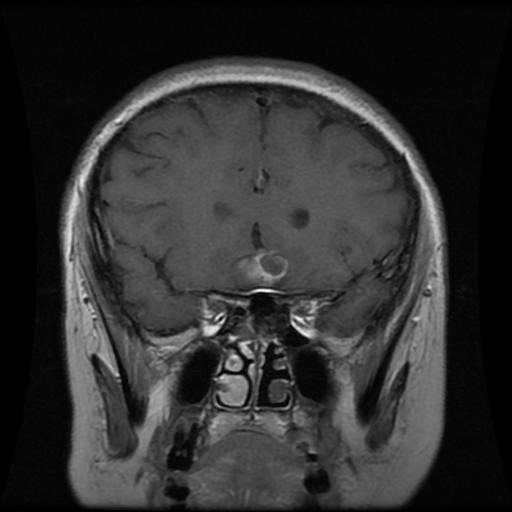
Label: pituitary